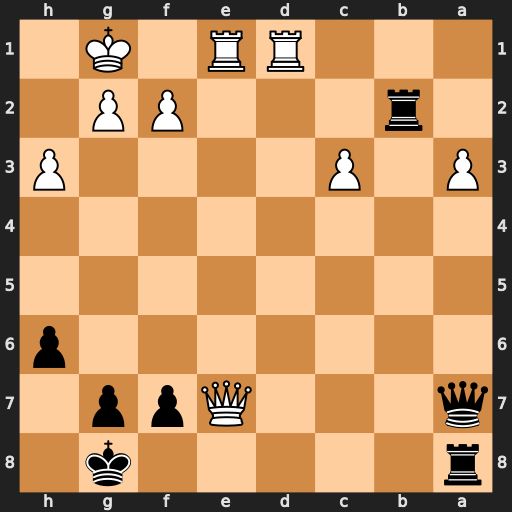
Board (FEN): r5k1/q3Qpp1/7p/8/8/P1P4P/1r3PP1/3RR1K1
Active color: b
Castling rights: -
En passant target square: -
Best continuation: Qxf2+ Kh2 Qxg2#